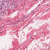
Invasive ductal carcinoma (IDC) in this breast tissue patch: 0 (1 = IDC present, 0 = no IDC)